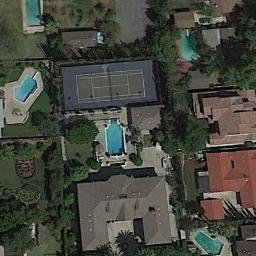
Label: tennis_court